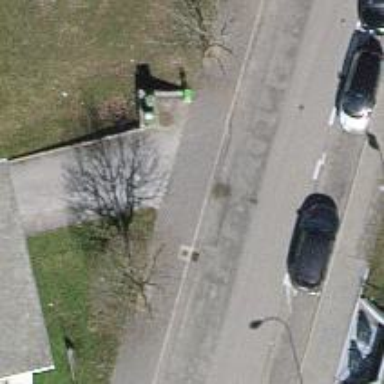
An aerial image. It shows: Bollard.